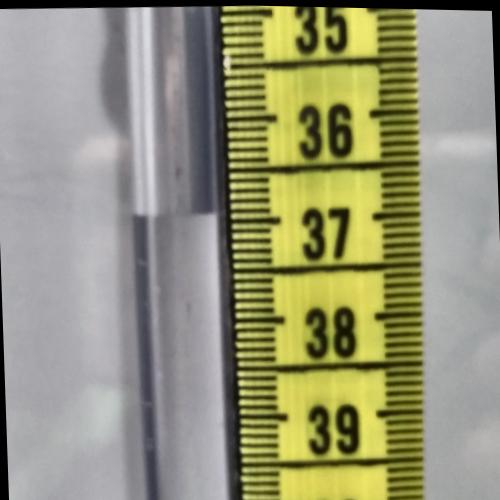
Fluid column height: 36.9 cm